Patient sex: M
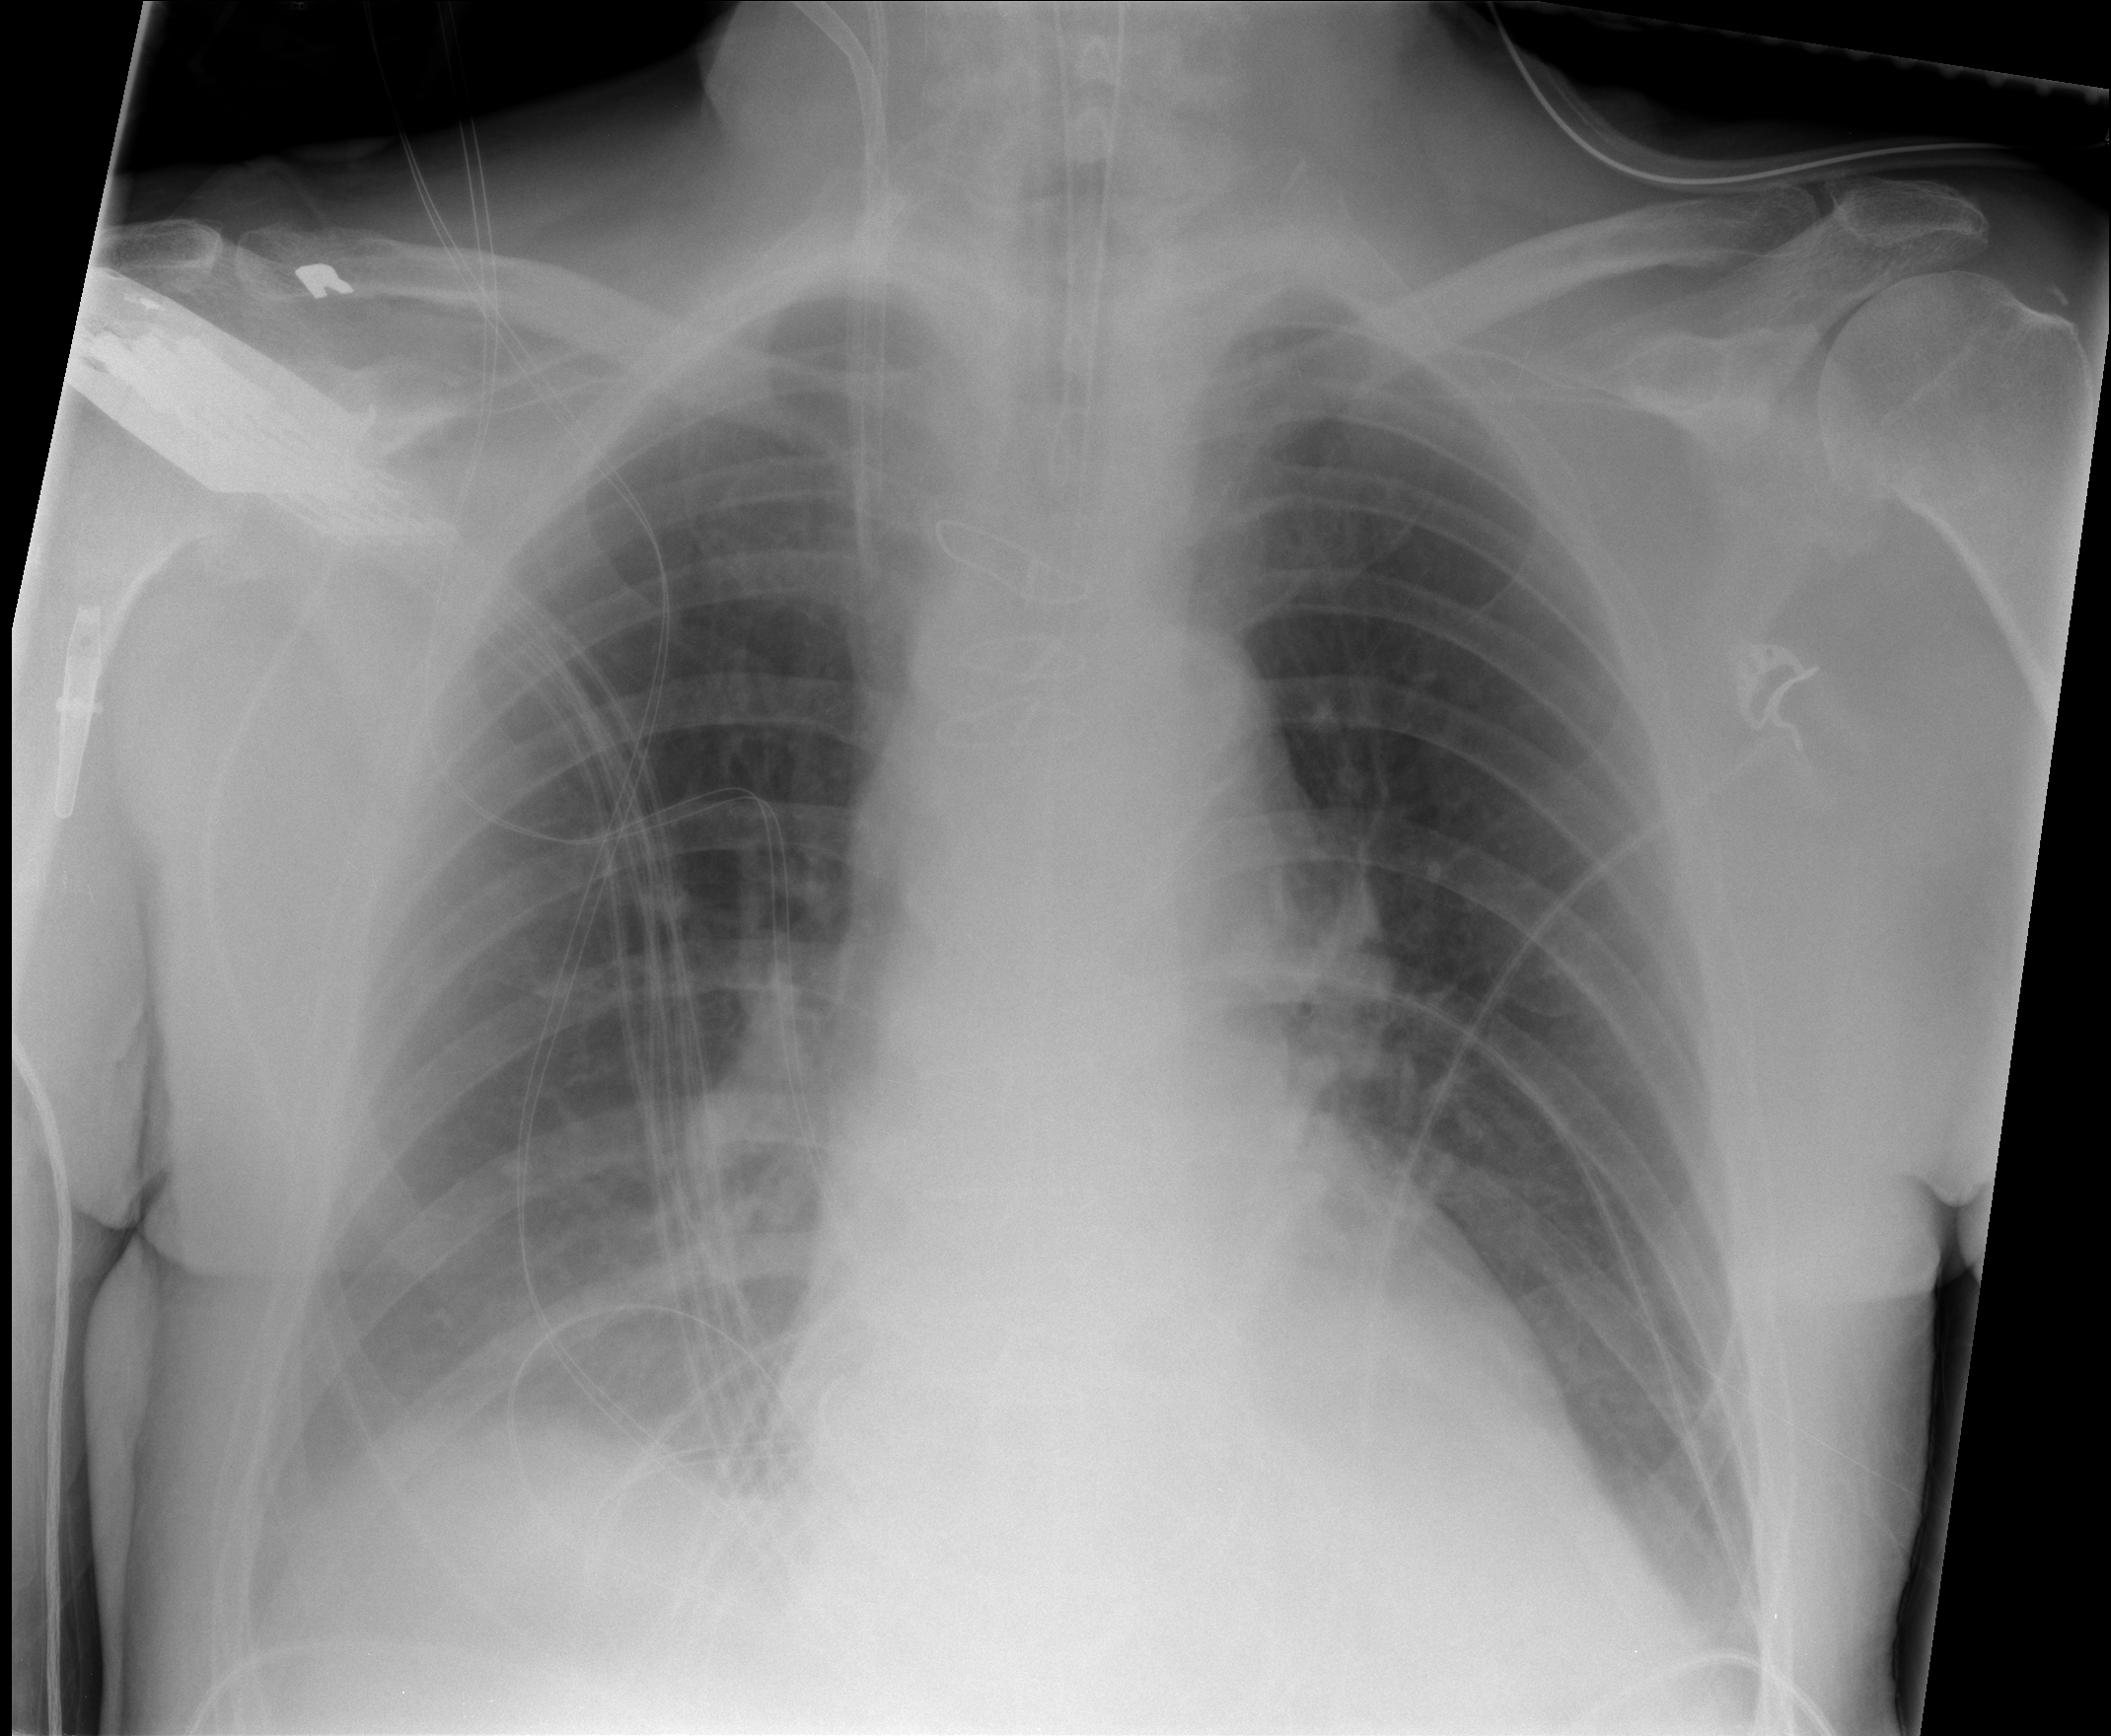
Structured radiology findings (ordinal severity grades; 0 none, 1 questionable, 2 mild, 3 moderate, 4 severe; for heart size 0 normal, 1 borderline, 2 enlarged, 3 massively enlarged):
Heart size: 0
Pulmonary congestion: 0
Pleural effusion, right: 0
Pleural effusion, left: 0
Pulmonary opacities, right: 0
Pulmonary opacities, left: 0
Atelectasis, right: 2
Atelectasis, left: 0